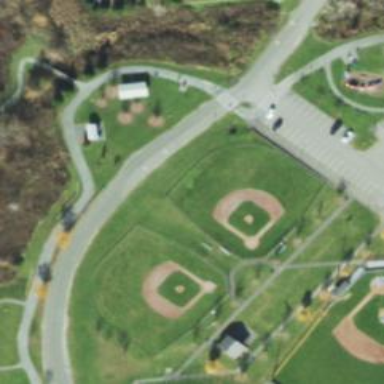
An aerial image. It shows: Grassy baseball pitch for leisure sports.